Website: macys
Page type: account-selection
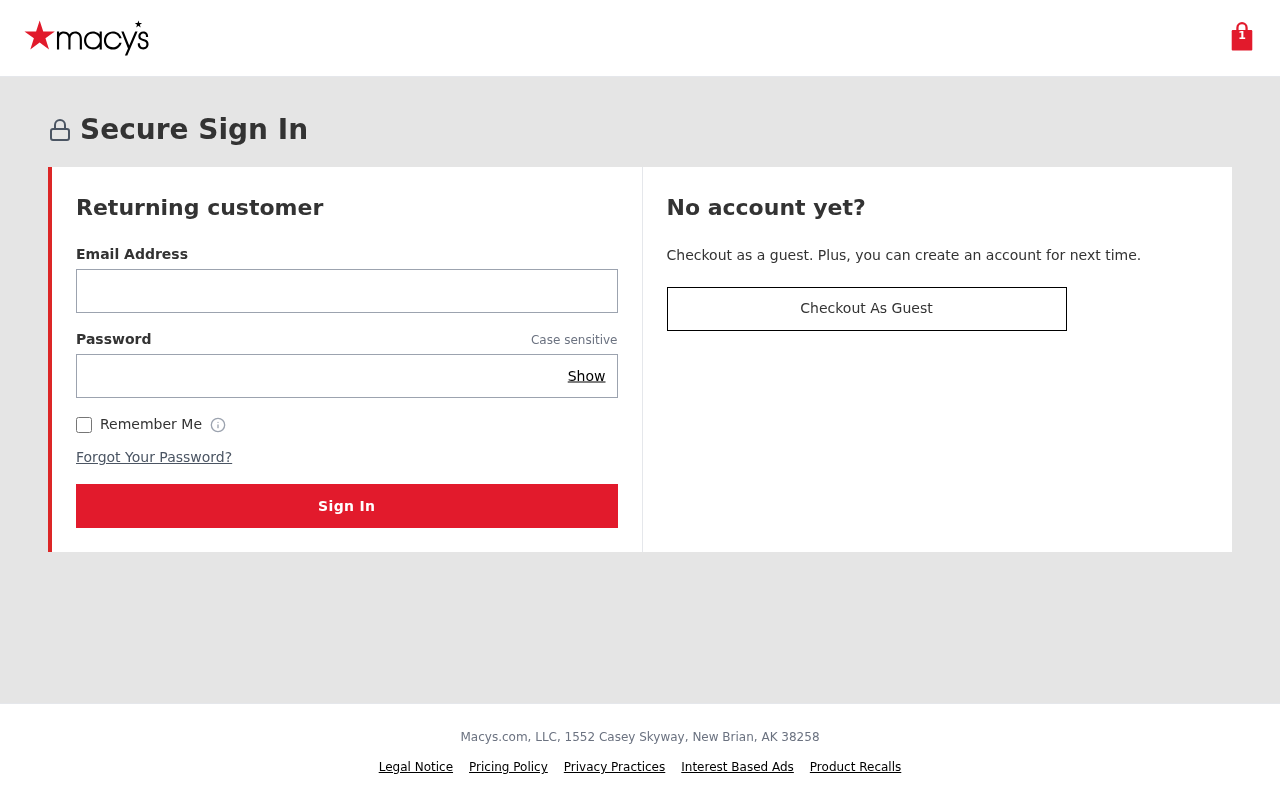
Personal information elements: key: PII_EMAIL
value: kjohnson@hotmail.com
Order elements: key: ORDER_NUM_ITEMS
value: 1